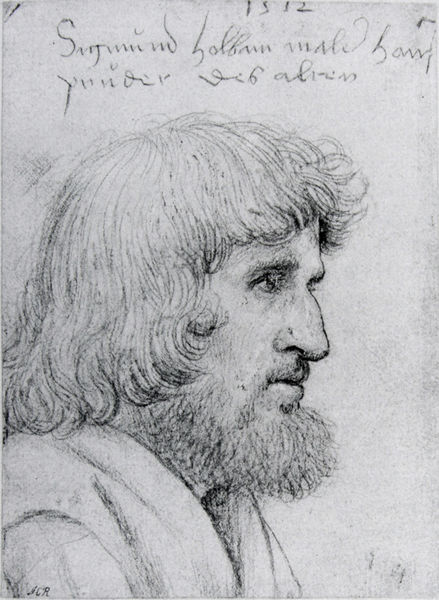
Titel: Bildnis des Sigmund Holbein
Künstler: Hans d.Ä. Holbein
Standort: London
Institution: British Museum
Schlagwörter: white, black, face, gray, grey, hair, nose, old, portrait, profile, man, head, eyes, male, side, drawing, paper, look, brow, coat, mouth, sketch, beard, old man, writing, letters, human, pencil, bart, eye, lips, long, forehead, text, mustache, album, michelangelo, scetch, handwriting, 1512, sigmund, leonardo di vinci, holbain, okd, acr, aor, nount, di vinci, longhair